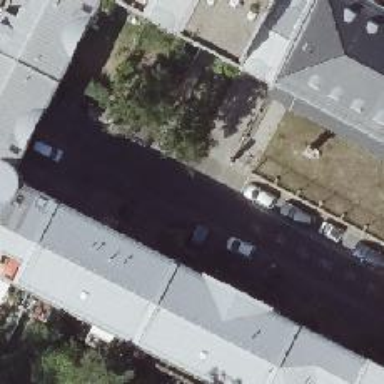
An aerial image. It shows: Living street.